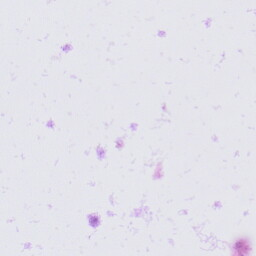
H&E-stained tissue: Prostate